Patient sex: M
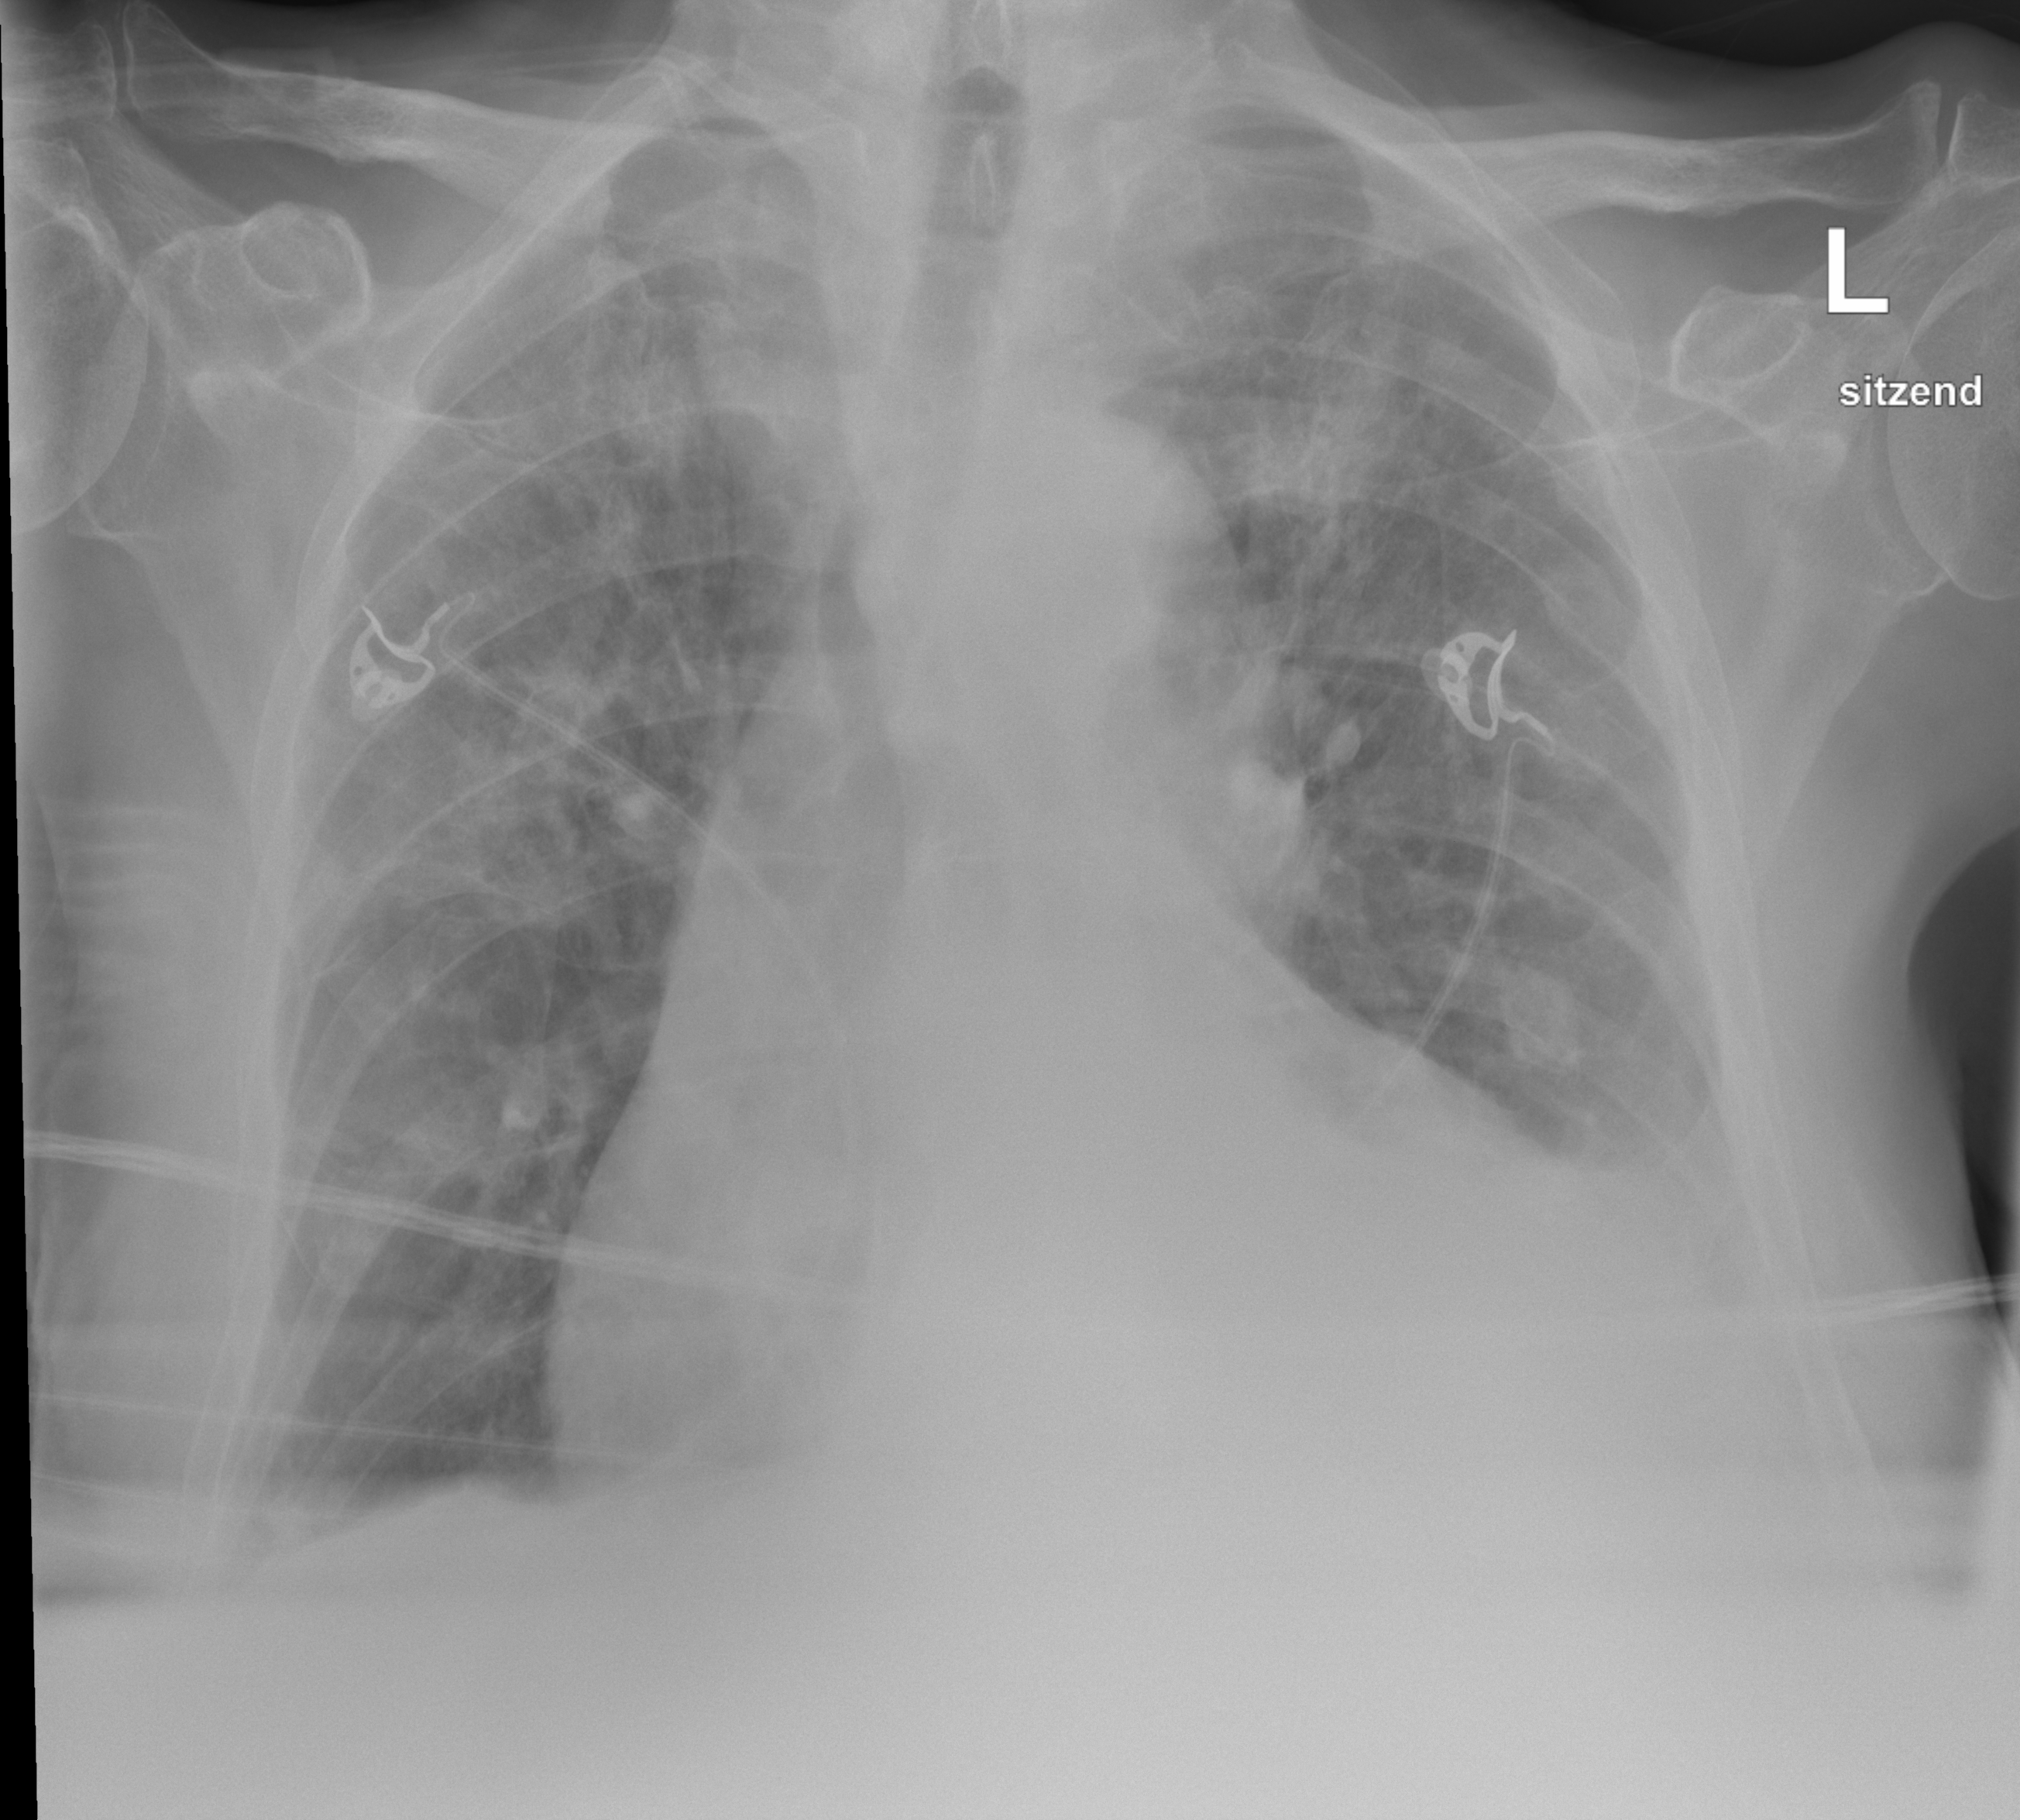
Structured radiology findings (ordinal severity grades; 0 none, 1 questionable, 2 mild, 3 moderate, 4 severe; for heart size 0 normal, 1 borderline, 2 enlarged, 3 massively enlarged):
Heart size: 3
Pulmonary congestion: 2
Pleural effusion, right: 2
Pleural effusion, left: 3
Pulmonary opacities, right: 2
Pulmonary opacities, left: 2
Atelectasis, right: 2
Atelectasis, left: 2